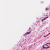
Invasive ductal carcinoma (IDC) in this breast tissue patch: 0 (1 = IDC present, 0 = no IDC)